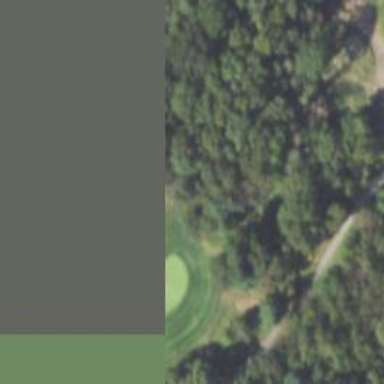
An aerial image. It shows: Golf fairway surrounded by grass.